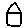
Label: house